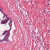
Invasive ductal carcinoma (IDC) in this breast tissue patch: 0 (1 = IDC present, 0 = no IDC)